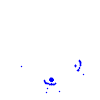
Particle: pion